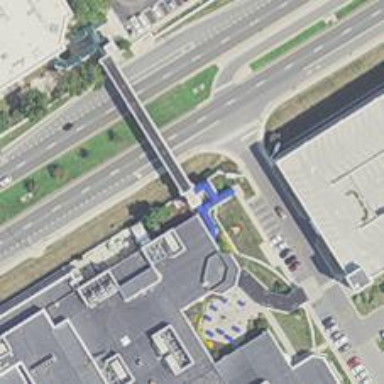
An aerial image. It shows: Footway on bridge.